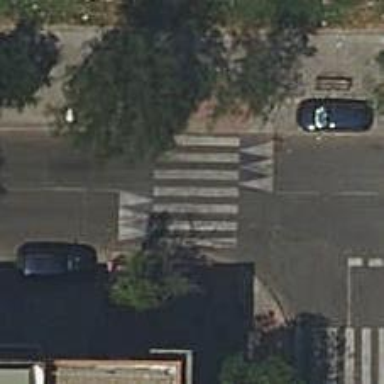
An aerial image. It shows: Marked crossing with traffic-calming table.